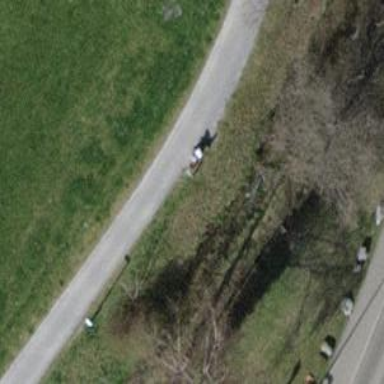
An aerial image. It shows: Brown bench in the vicinity.